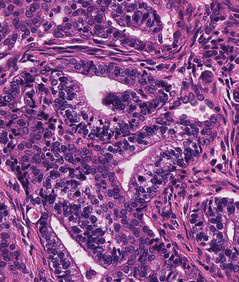
Tumor epithelial tissue: yes
Tumor-associated stroma tissue: yes
Normal tissue: no